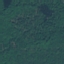
Land use / land cover class: Forest